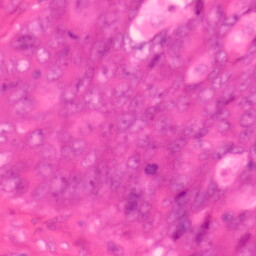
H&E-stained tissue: Colon